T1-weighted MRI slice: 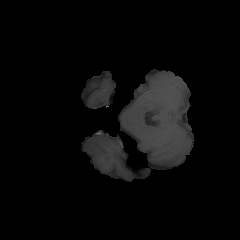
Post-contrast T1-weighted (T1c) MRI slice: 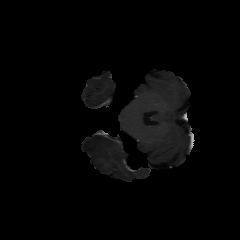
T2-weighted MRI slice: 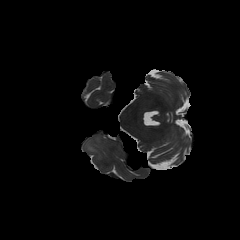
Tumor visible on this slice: yes